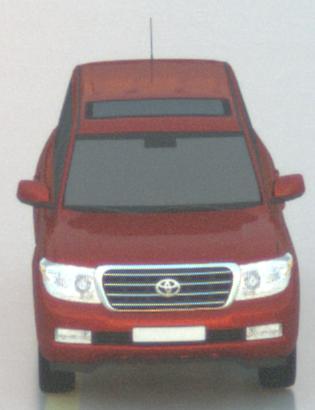
Make: Toyota
Model: Land Cruiser V8 4.7
Detailed model: Land Cruiser V8 (J20)
Model produced from: 2008/03
Model produced until: 2009/11
Doors: 5
Color: red
Road condition: wet road
Daytime: sunrise or sunset
Contrast: medium contrast